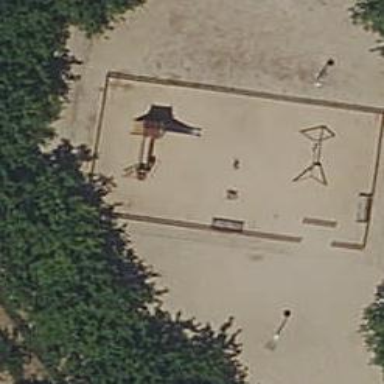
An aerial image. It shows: Playground area for leisure activities on the land.